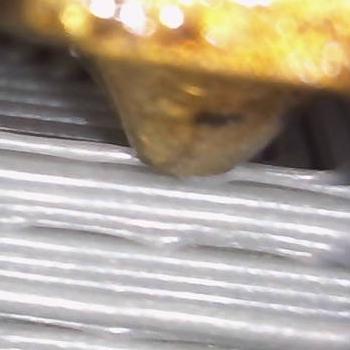
Flow rate: 48%